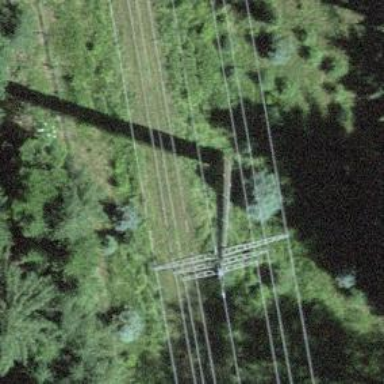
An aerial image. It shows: Power tower.